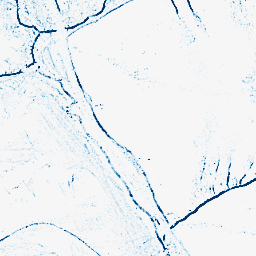
Category: morphological
Decomposition family: morphological_square
Decomposition parameters: operation: closing
size: 3
Upsampling method: linear_exact
Upsampling parameters: scale: 8
Upsampling scale: 8